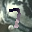
Label: 7